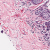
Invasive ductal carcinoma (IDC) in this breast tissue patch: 1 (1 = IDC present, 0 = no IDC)